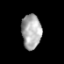
Tissue: prostate
Cell type: Endothelial cells
Senescence score: 0.3208
Nuclear area (px): 666
Mean DAPI intensity: 171.197